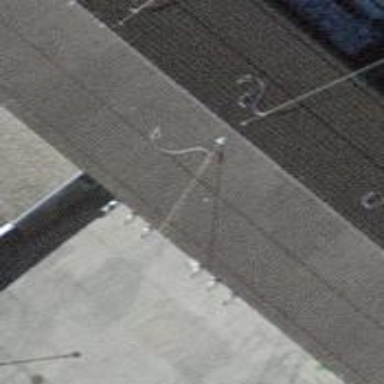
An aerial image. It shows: Insulator used in power systems.